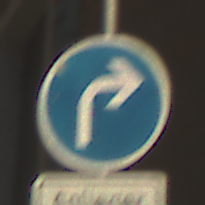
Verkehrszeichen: VorgeschriebeneFahrtrichtungRechts
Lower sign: PersonengruppenFrei1
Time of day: Midday
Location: Outdoor (Urban)
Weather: Clear
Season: NotSpecified
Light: Natural